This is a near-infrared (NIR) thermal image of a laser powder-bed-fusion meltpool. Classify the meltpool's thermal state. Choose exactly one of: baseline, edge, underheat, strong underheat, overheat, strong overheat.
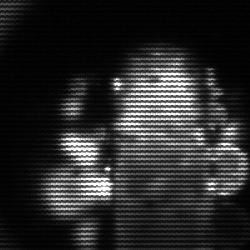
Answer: strong underheat